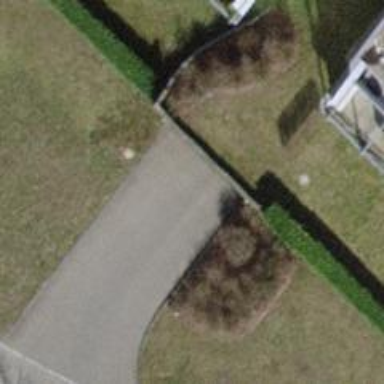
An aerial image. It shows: Parking entrance.